Field crop: tomato
Growth stage: 2
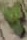
Species: solanum